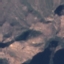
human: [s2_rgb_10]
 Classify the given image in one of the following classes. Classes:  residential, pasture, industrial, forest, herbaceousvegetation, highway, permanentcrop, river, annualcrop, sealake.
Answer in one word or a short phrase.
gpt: HerbaceousVegetation